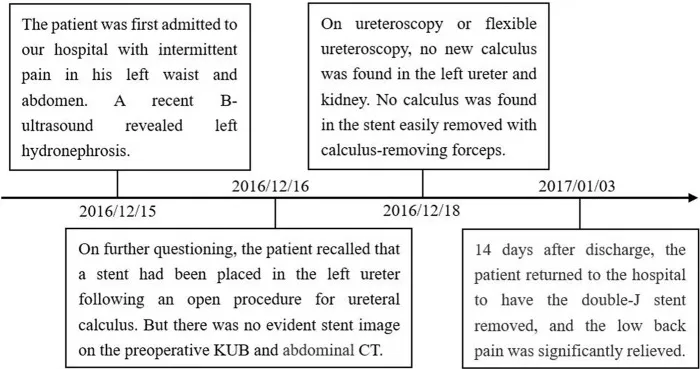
Timeline of symptoms, treatment, and prognosis in our case.
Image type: chart (chart)